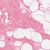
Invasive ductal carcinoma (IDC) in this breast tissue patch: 0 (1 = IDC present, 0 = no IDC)